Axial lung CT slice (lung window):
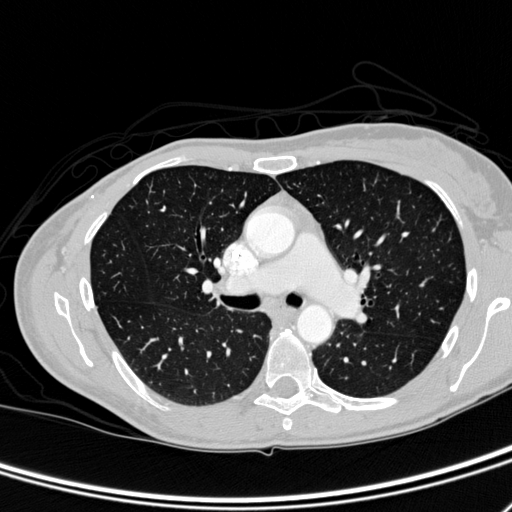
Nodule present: no